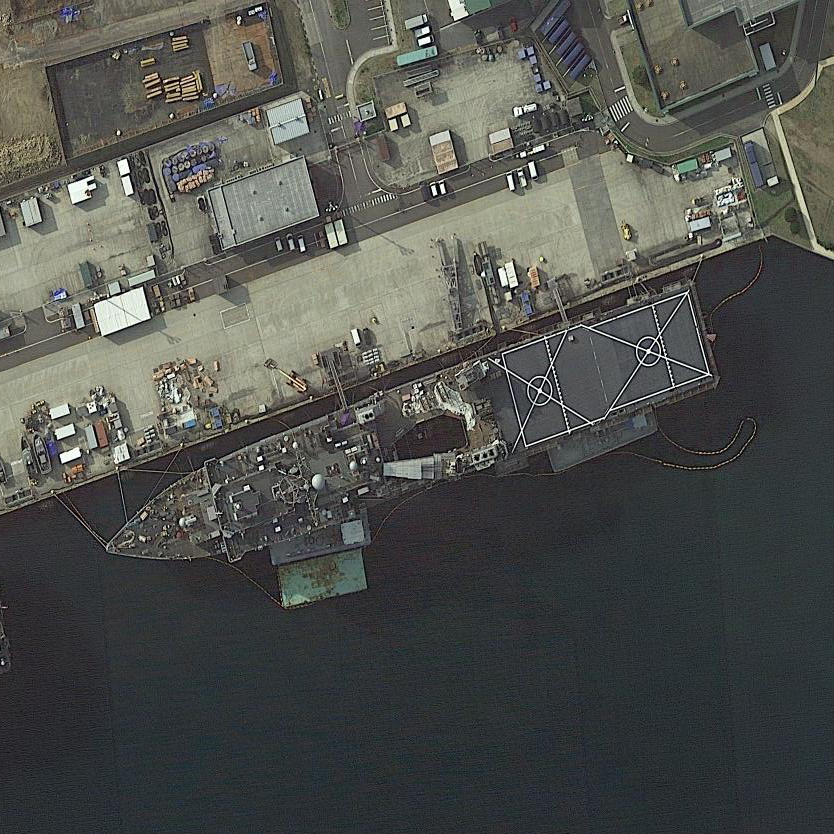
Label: combat